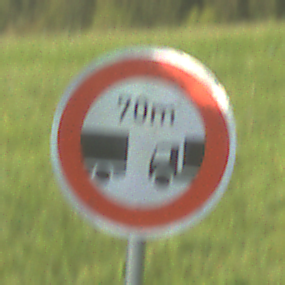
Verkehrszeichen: VerbotUnterschreitenMindestabstand
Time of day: MorningAfternoon
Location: Outdoor (Nature)
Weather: PartlyCloudy
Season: NotSpecified
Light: Natural